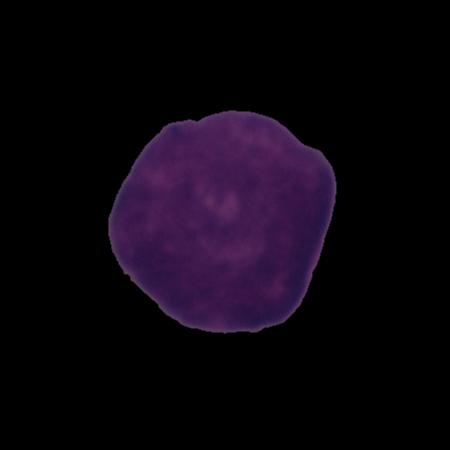
Label: cancer